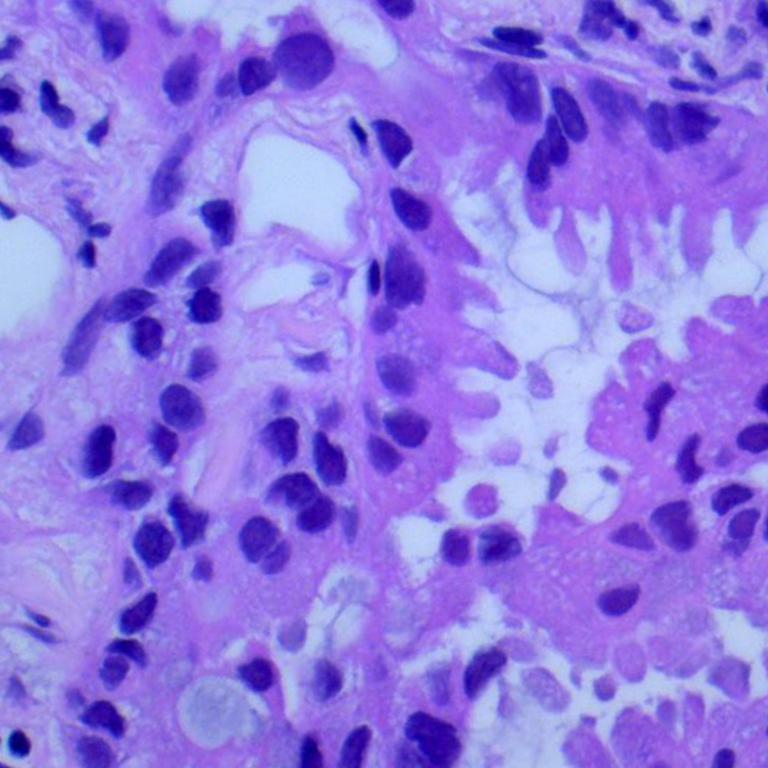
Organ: lung
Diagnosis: adenocarcinomas